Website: home-depot
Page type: account-selection
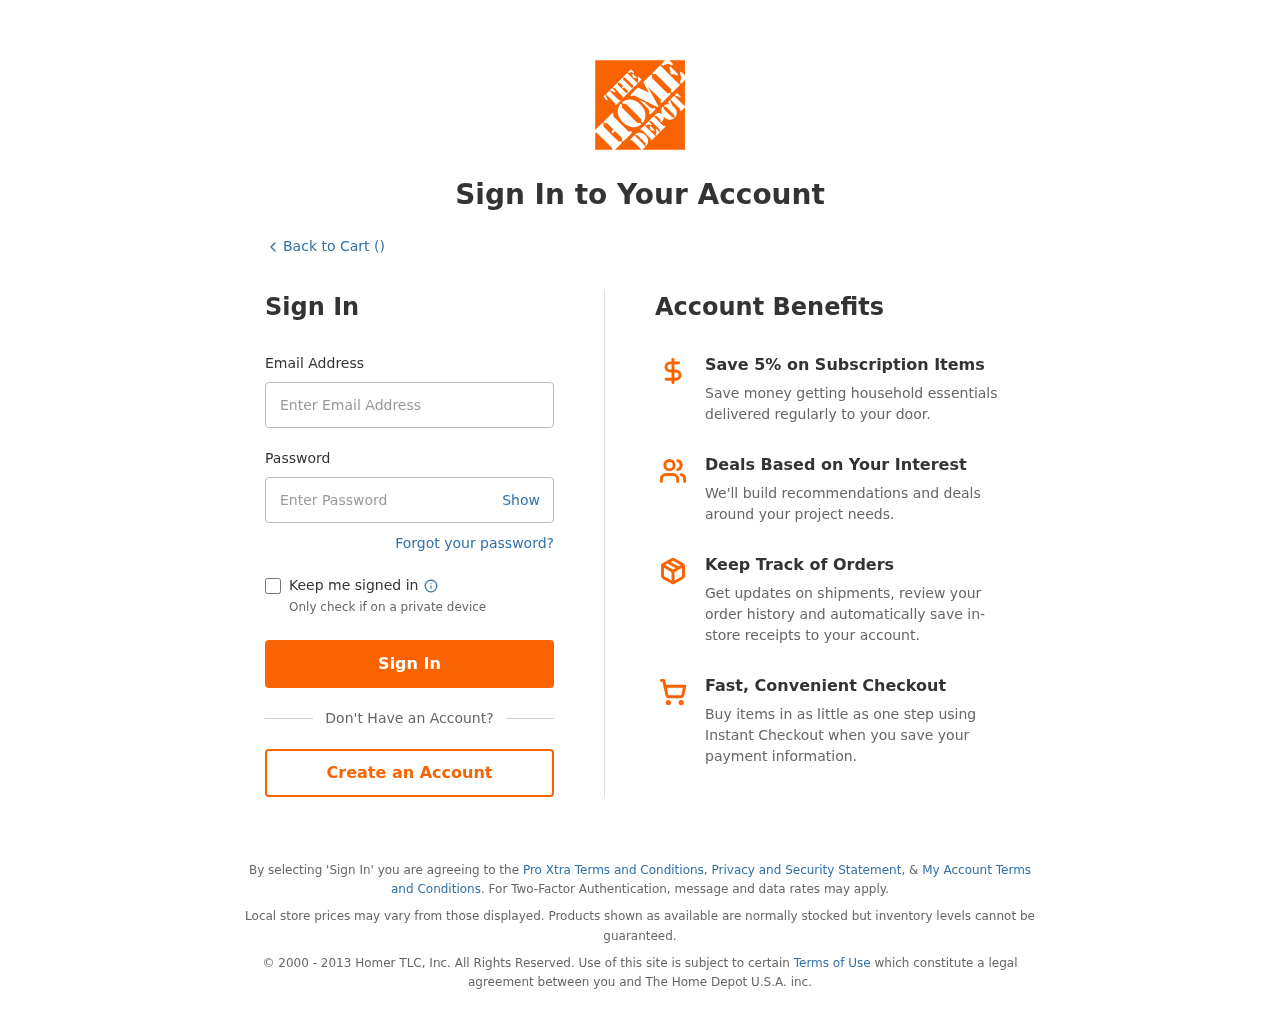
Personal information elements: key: PII_LOGIN_USERNAME
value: thenderson187